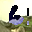
Label: 6